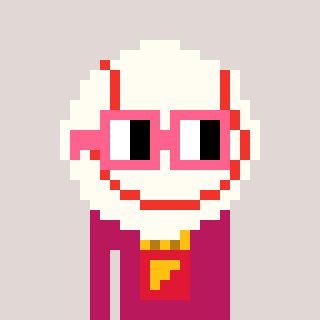
a pixel art character with square pink glasses, a baseball ball-shaped head and a darkpink-colored body on a warm background